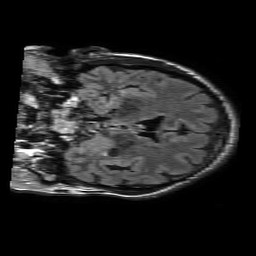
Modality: FLAIR
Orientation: coronal
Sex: male
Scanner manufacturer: philips
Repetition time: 11 s
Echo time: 0.125 s